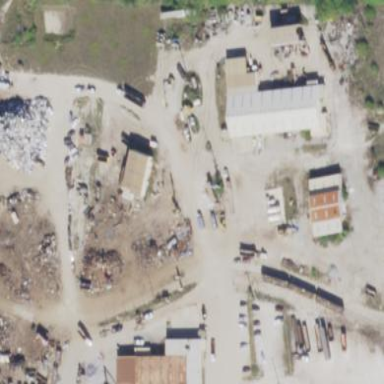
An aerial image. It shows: Scrap yard located in industrial area.